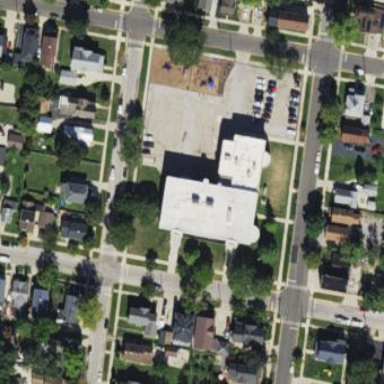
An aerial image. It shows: School building.